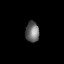
Tissue: lung
Cell type: Epithelial cells
Senescence score: 0.183
Nuclear area (px): 276
Mean DAPI intensity: 106.75